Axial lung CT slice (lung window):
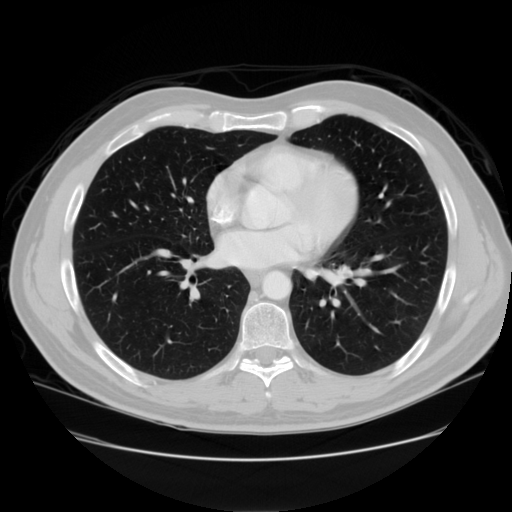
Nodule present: no